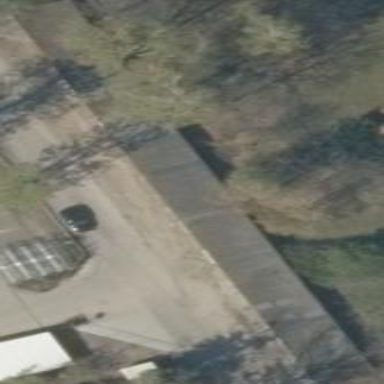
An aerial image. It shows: Group of garages.